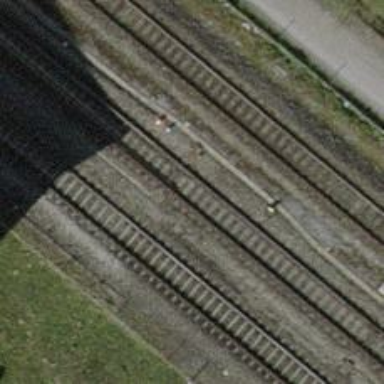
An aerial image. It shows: Single-track railway with electrified contact lines.